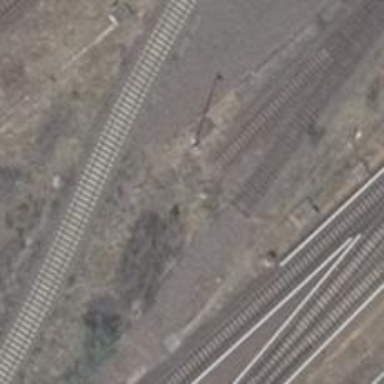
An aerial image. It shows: Abandoned railway with contact lines for electrification.